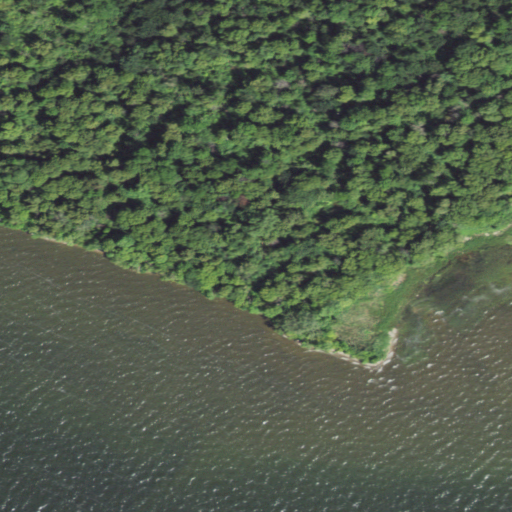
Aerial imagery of cape in Minnesota named Stony Point containing deciduous forest, open water, mixed forest, herbaceous wetlands, and woody wetlands